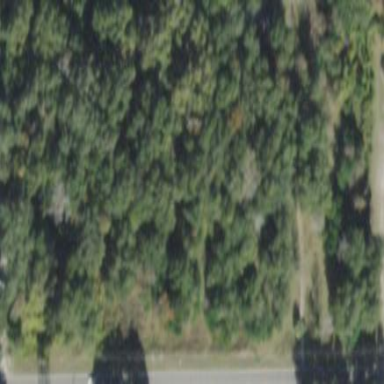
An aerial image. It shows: Mixed leaf woodland.